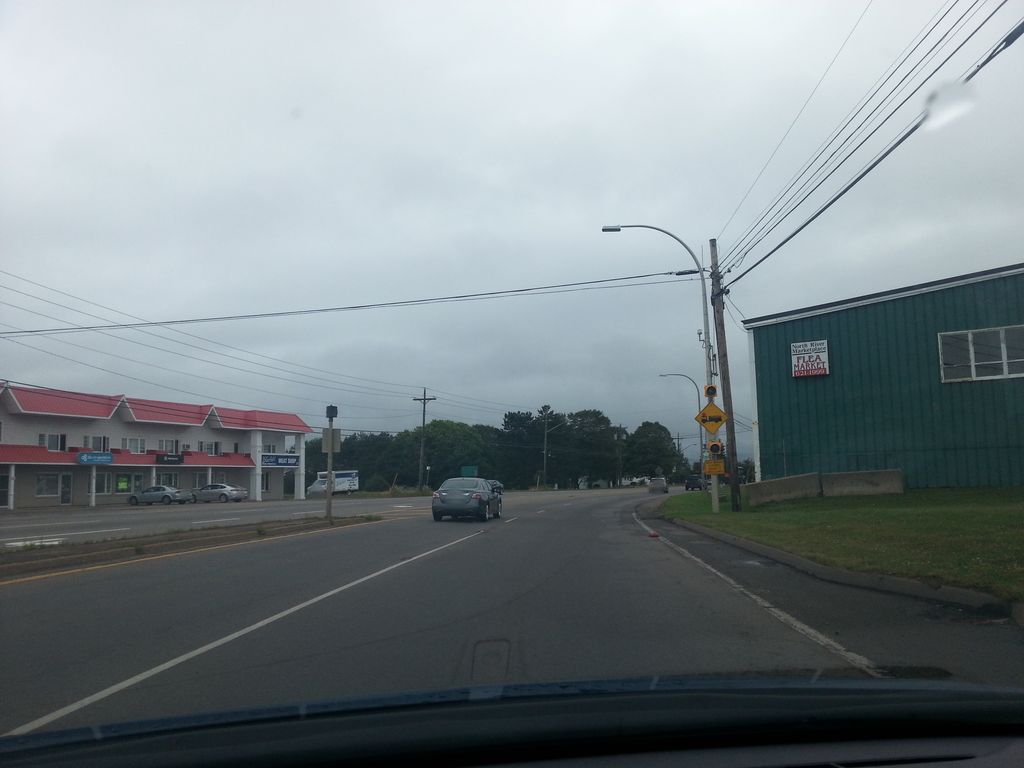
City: charlottetown